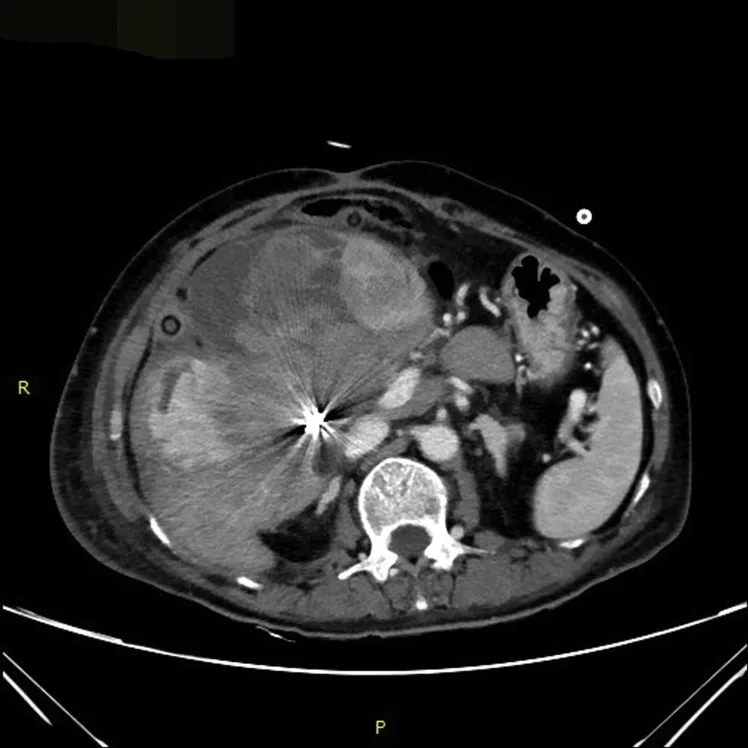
CT scan showing atrophy of liver, dilatation of bile duct, compression and displacement of hepatic portal system.
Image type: radiology (ct)